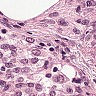
Metastatic tissue present: no